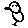
Label: bird